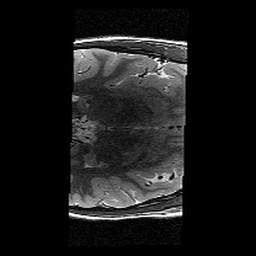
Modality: T2w
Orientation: axial
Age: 11
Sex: male
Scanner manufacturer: siemens
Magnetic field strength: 3 T
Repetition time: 9.23 s
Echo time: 0.067 s